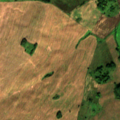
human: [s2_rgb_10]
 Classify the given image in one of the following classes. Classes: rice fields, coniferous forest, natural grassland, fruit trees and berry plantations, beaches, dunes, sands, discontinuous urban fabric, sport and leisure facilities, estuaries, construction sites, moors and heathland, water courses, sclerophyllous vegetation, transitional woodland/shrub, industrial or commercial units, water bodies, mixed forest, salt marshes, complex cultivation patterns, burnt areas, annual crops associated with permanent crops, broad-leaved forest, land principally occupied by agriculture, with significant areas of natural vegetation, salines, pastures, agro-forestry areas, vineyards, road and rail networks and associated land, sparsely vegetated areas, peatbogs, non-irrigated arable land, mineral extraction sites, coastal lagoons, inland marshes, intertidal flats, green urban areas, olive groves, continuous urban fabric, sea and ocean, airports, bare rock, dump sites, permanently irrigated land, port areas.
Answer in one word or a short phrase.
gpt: non-irrigated arable land, pastures, land principally occupied by agriculture, with significant areas of natural vegetation